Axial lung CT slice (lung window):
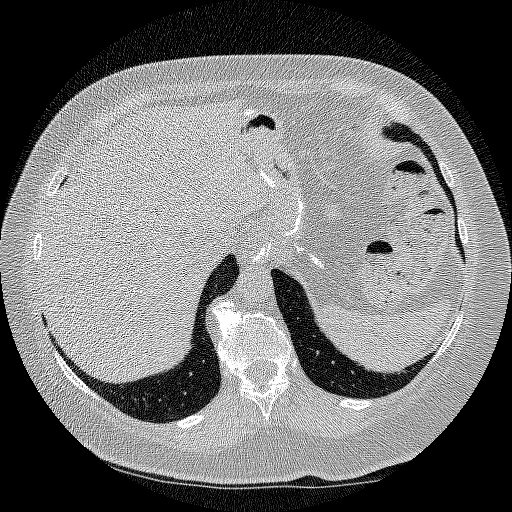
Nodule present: no